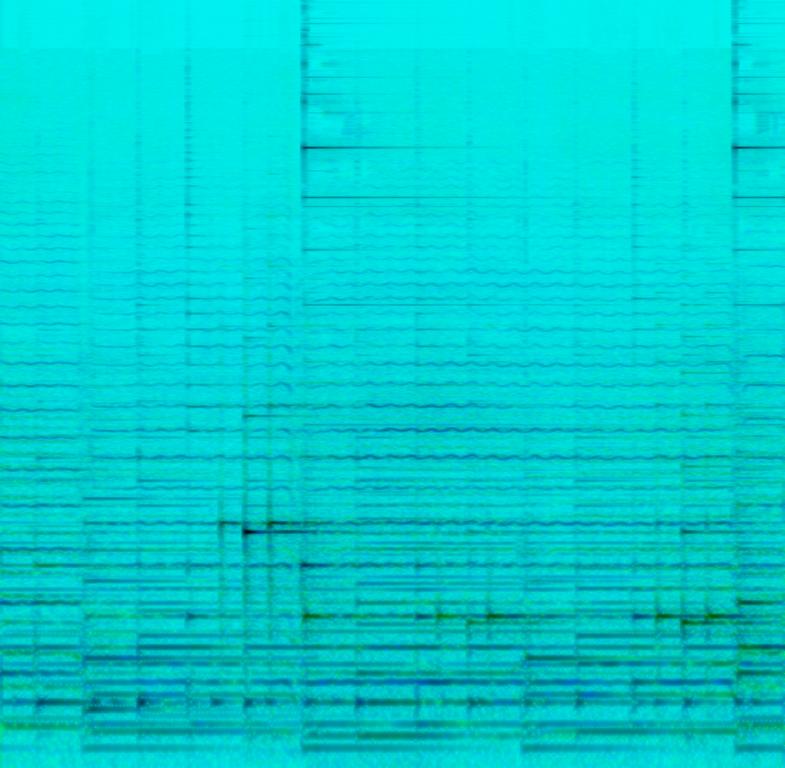
This song is a soothing instrumental. The tempo is slow with a melancholic violin harmony, banjo and resonator accompaniment, sound of chimes and a sharp tinkle. The music is soft, soothing, melancholic, serene, meditative, pensive and nostalgic. The music uses country style instrumentation.